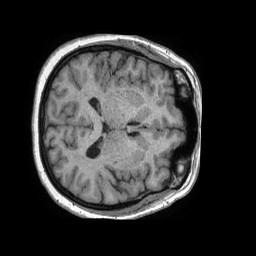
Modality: T1w
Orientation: axial
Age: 58
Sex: female
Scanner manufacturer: philips
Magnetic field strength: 1.5 T
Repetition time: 0.007778 s
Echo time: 0.003614 s